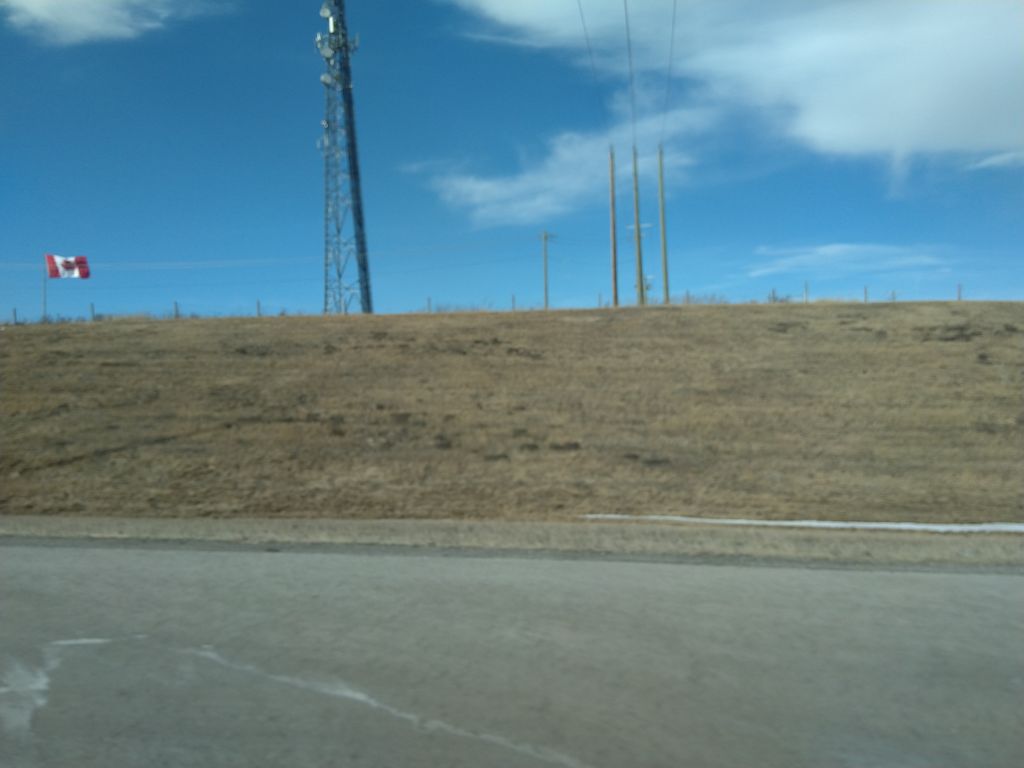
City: calgary